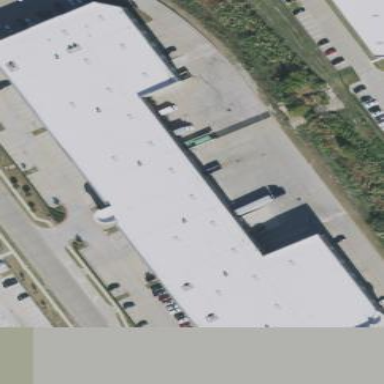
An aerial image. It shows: Warehouse building.